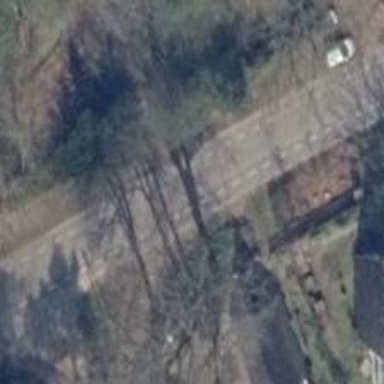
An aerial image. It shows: Unclassified road with concrete surface.